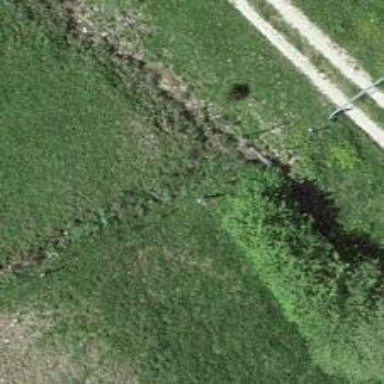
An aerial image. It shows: Ditch serving as waterway.